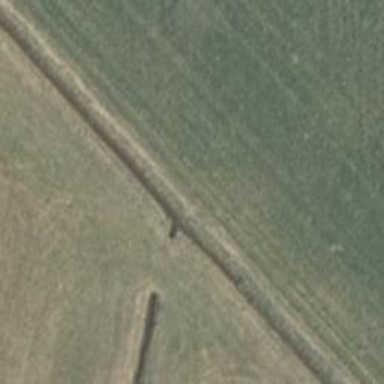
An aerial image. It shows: Culvert tunnel.